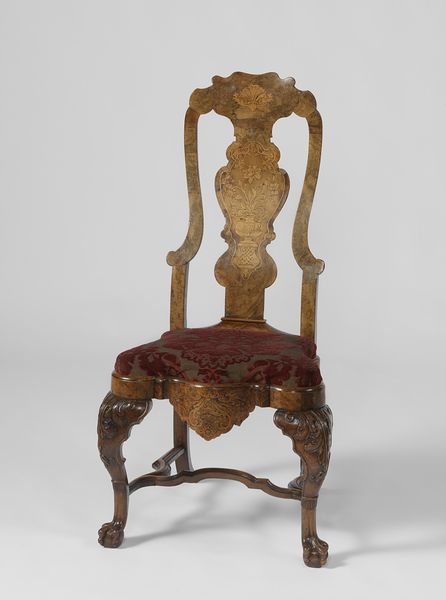
Titel: Stoel
Standort: Amsterdam
Institution: Rijksmuseum
Schlagwörter: braun, geschwungen, holz, stuhl, rot, samt, möbel, sessel, füße, thron, polster, ornamente, verzierung, foto, fotografie, photographie, tron, intarsie, schnitzerei, photo, fotographie, lackiert, tatzen, geschnitzt, inlay, intarsi